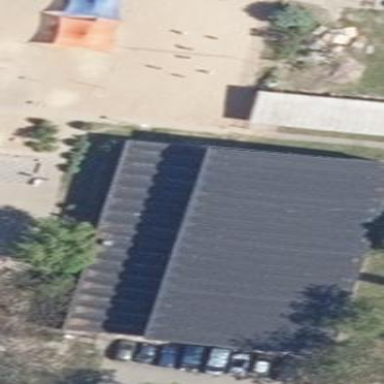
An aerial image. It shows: Sports hall building.